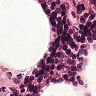
Metastatic tissue present: no